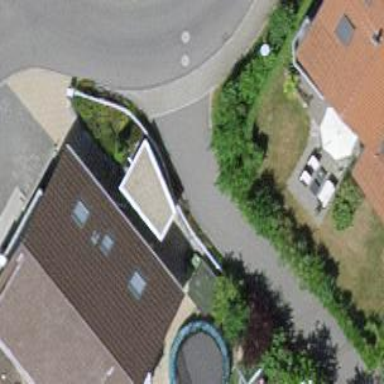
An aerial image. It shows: Simple house.